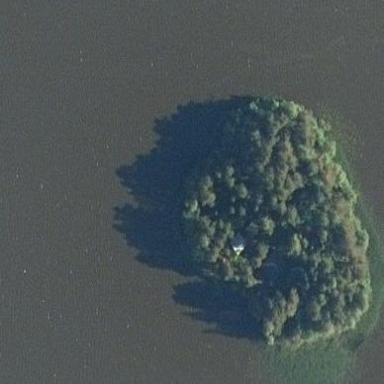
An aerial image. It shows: Islet.